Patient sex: M
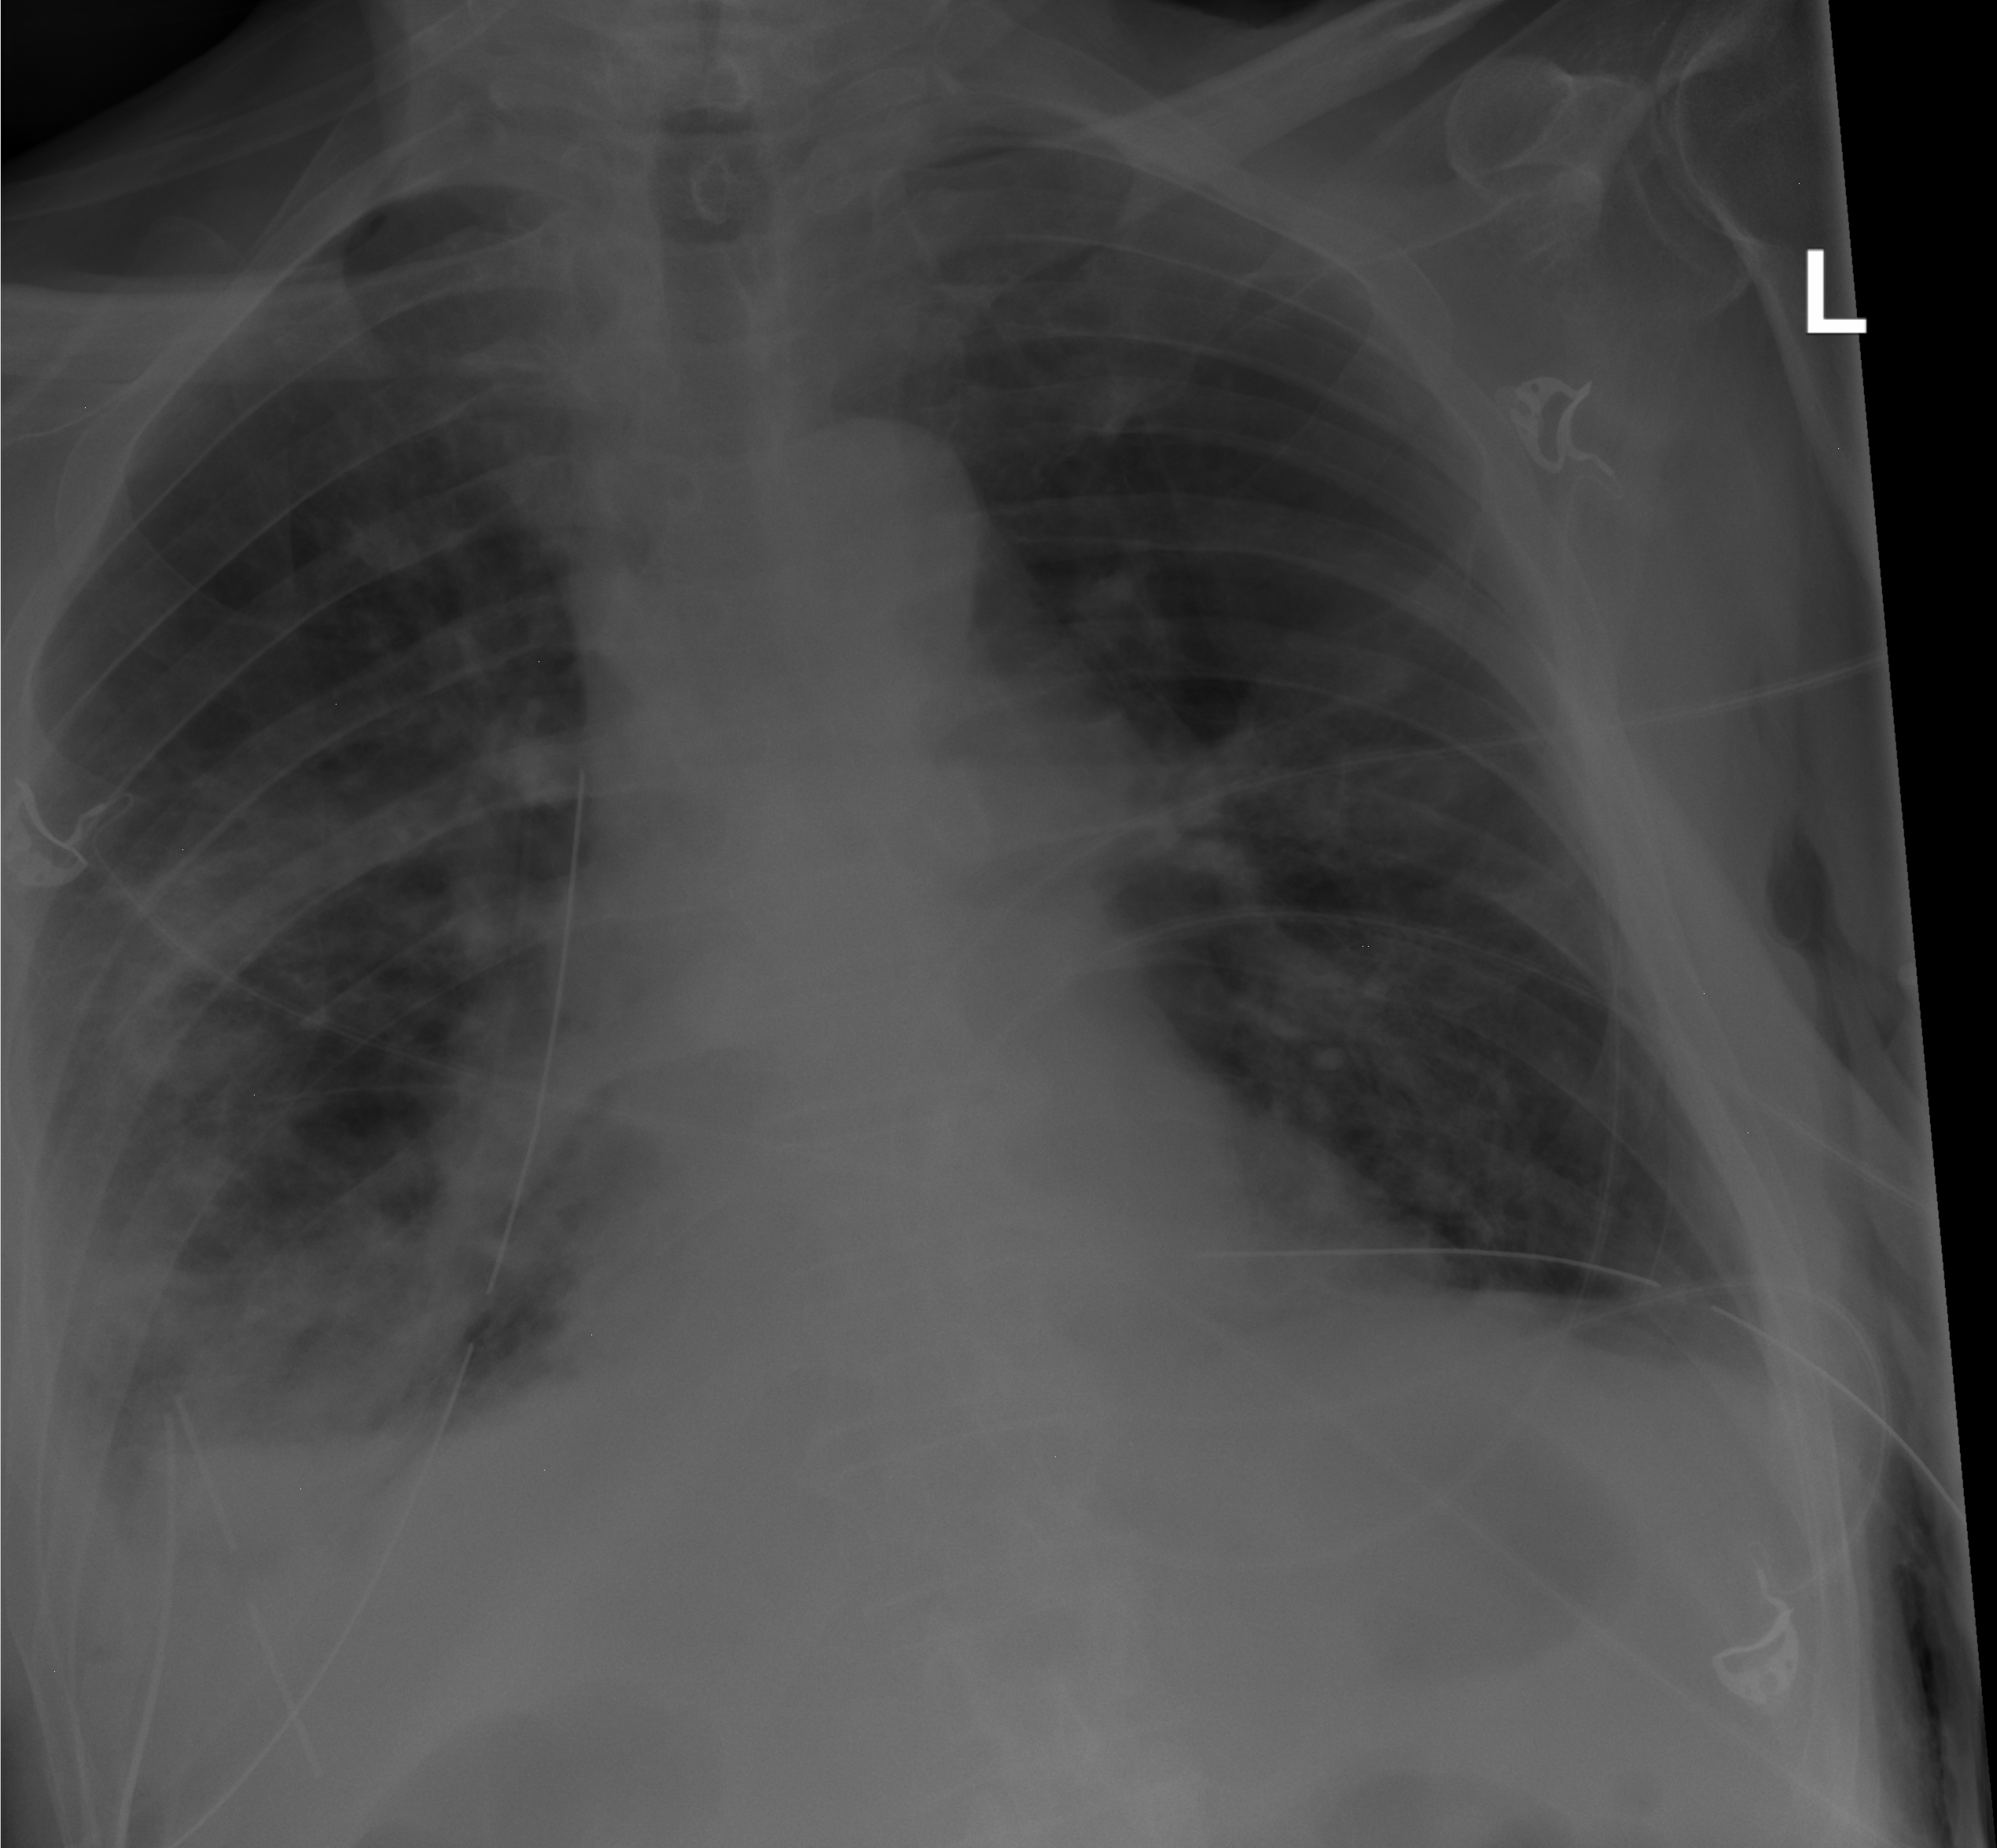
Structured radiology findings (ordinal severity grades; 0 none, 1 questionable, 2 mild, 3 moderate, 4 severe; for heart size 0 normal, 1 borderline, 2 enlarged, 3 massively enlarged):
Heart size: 0
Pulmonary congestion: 0
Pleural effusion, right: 2
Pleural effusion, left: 0
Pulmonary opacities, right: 0
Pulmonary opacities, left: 0
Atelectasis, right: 3
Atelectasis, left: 0